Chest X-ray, AP view. Patient: 46 years old, sex M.
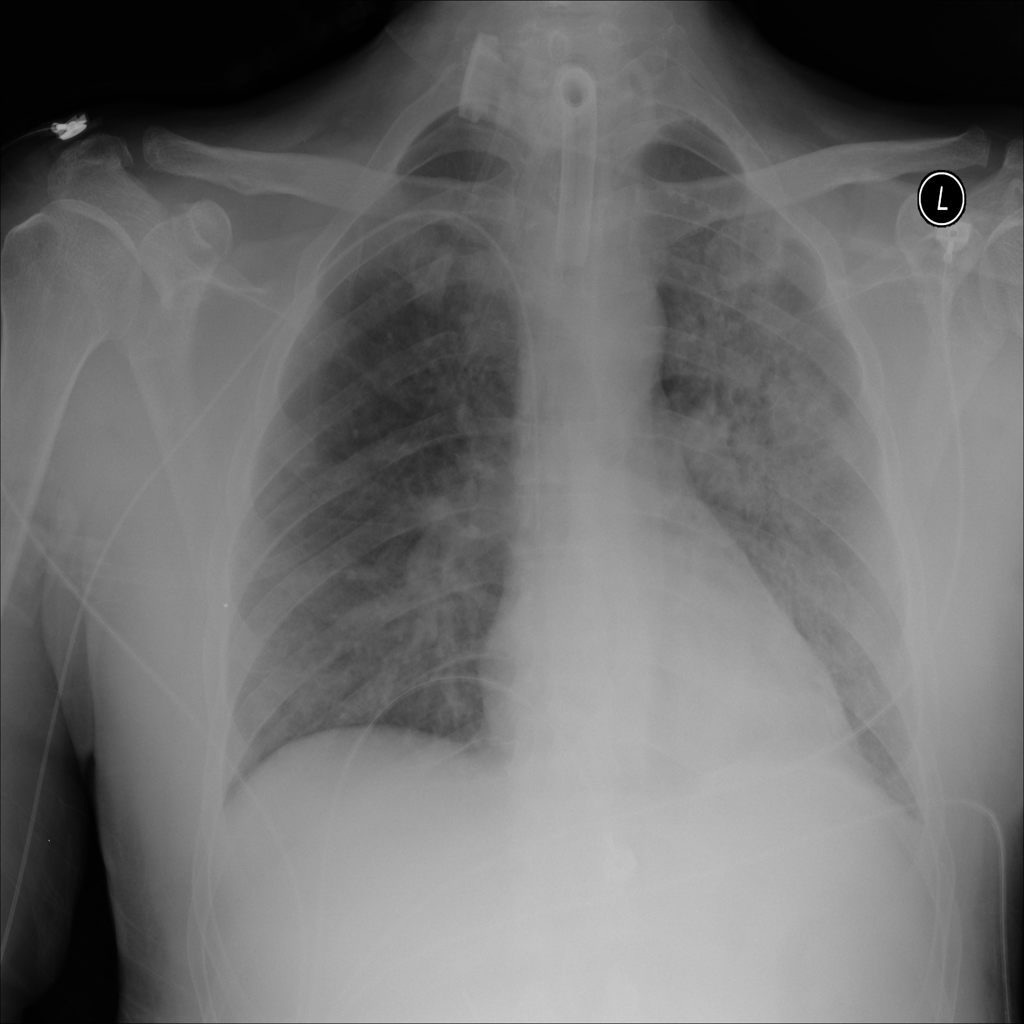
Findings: Infiltration